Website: lowes
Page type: customer-info-address
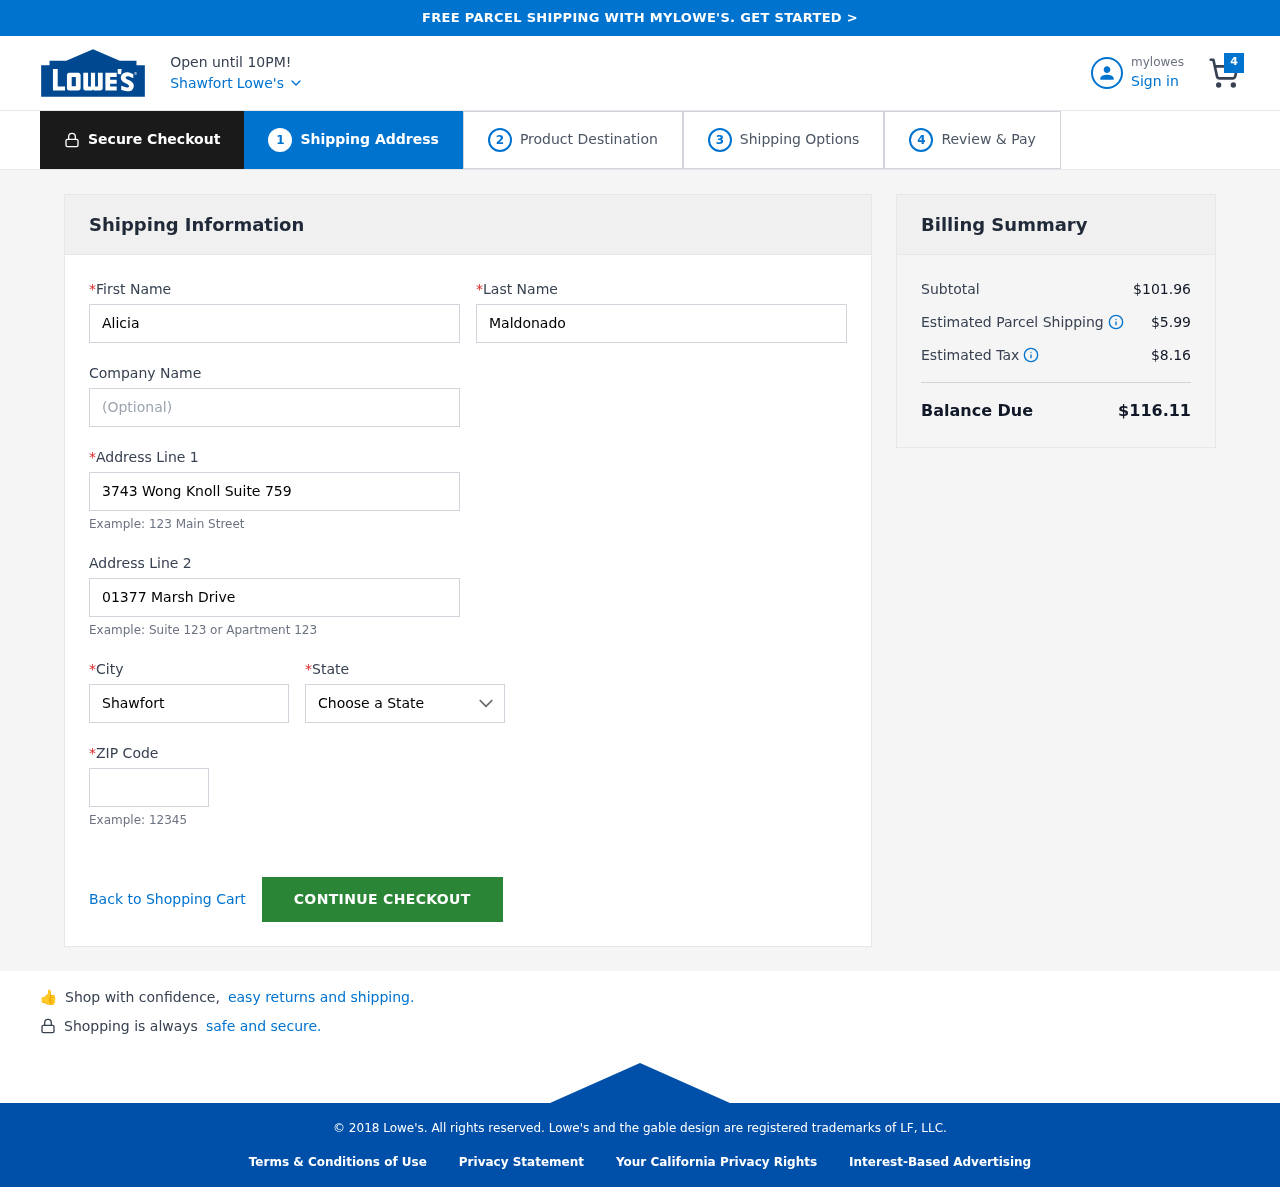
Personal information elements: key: PII_CITY
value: Shawfort
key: PII_FIRSTNAME
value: Alicia
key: PII_LASTNAME
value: Maldonado
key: PII_POSTCODE
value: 64925
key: PII_STATE
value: Maryland
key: PII_STREET
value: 3743 Wong Knoll Suite 759
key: PII_STREET2
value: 01377 Marsh Drive
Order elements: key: ORDER_NUM_ITEMS
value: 4
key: ORDER_SUBTOTAL
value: $101.96
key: ORDER_SHIPPING_COST
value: $5.99
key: ORDER_TAX
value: $8.16
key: ORDER_TOTAL
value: $116.11